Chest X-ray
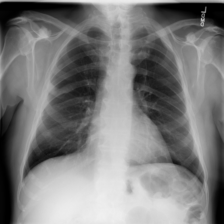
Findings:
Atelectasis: negative
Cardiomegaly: negative
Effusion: negative
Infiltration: negative
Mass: negative
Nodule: negative
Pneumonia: negative
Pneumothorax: negative
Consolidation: negative
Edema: negative
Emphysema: negative
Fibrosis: negative
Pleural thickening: negative
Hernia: negative